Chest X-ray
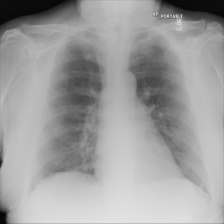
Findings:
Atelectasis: positive
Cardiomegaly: negative
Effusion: negative
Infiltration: negative
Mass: negative
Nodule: negative
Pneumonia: negative
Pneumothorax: negative
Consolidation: negative
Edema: negative
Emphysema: negative
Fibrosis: negative
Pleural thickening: negative
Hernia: negative